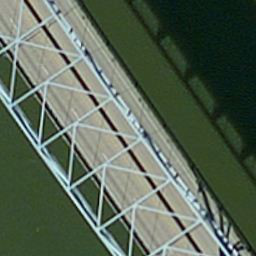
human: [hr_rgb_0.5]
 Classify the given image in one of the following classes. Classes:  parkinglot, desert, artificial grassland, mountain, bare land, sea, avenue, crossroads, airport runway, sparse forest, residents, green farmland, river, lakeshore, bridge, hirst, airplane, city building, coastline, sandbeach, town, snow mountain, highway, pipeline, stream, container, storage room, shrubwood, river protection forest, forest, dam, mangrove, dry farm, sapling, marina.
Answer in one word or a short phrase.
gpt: bridge